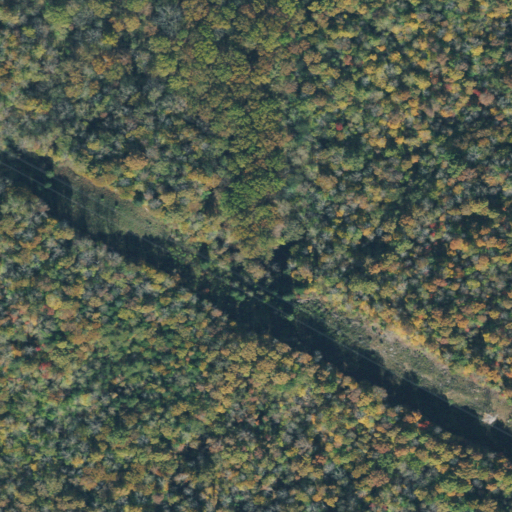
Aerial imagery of depression(s) in Tennessee named The Big Sink containing deciduous forest, mixed forest, and open development